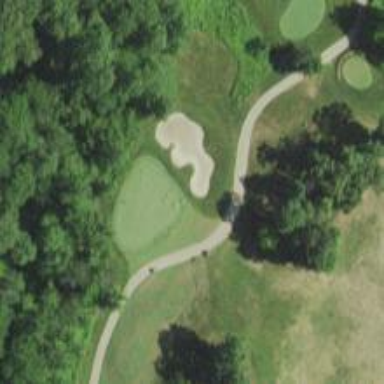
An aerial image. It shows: Rough grassy area used for golf.